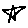
Label: star